Question: In order to shrink the problem I made a small verifiable example of a small gui.
If you would like to take a glance at the code you can see it <URL>.
I have a specific string on a 'QLineEdit', this string is passed to a 'QListView' via 'QPushButton' as shown below.
Those strings are choices of a 'QComboBox' and they are very specific: 1) "[ INFO] Minimum Distance: 5", 2) "[ INFO] Minimum Distance: 10" and 3) "[ INFO] Minimum Distance: 15"
How can I detect the specific 'QString' content inside a 'QListView' in order to change the background color of a 'QGraphicsView'?
if inside the 'QListView' there is "[ INFO] Minimum Distance: 5", the color of the 'QGraphicsView' should be red or if inside the 'QListView' there is "[ INFO] Minimum Distance: 10", the color of the 'QGraphicsView' should be yellow etc.

'''
#include "mainwindow.h"
#include "ui_mainwindow.h"
MainWindow::MainWindow(QWidget *parent)
: QMainWindow(parent)
, ui(new Ui::MainWindow)
{
ui->setupUi(this);
mView = new QGraphicsView();
mScene = new QGraphicsScene();
ui->graphicsView->setScene(mScene);
mText = new QGraphicsTextItem;
mText->setPos(150,70);
mScene->addText(tr("Boat outside alarm area"))->setDefaultTextColor(Qt::black);
model = new QStringListModel();
ui->listView->setModel(model);
ui->listView->setEditTriggers(QAbstractItemView::NoEditTriggers);
changeColorDetection();
}
MainWindow::~MainWindow()
{
delete ui;
}
void MainWindow::changeColorDetection()
{
QColor red;
QColor yellow;
QColor green;
// if [ INFO] Minimum Distance: 5 inside QListView
// Than change color of the QGraphicsView background to red
// if [ INFO] Minimum Distance: 10 inside QListView
// Than change color of the QGraphicsView background to yellow
QModelIndex index = ui->listView->currentIndex();
QString itemText = index.data(Qt::DisplayRole).toString();
if(itemText.startsWith("[ INFO] Minimum Distance: 10"))
{
ui->graphicsView->setStyleSheet("QGraphicsView {background-color: red}");
}
}
void MainWindow::on_pushButton_clicked()
{
QString str = ui->lineEdit->text();
model->insertRow(model->rowCount());
QModelIndex index = model->index(model->rowCount()-1);
model->setData(index, str);
}
void MainWindow::on_comboBox_currentIndexChanged(const QString &arg1)
{
QString list = ui->comboBox->currentText();
ui->lineEdit->setText(list);
Q_UNUSED(arg1)
}
'''
'''
#include <QGraphicsView>
#include <QGraphicsScene>
#include <QGraphicsTextItem>
#include <QStringListModel>
QT_BEGIN_NAMESPACE
namespace Ui { class MainWindow; }
QT_END_NAMESPACE
class MainWindow : public QMainWindow
{
Q_OBJECT
public:
MainWindow(QWidget *parent = nullptr);
~MainWindow();
void changeColorDetection();
private slots:
void on_pushButton_clicked();
void on_comboBox_currentIndexChanged(const QString &arg1);
private:
Ui::MainWindow *ui;
QGraphicsView *mView;
QGraphicsScene *mScene;
QGraphicsTextItem *mText;
QStringListModel *model;
};
#endif // MAINWINDOW_H
'''
'''
#include "mainwindow.h"
#include <QApplication>
int main(int argc, char *argv[])
{
QApplication a(argc, argv);
MainWindow w;
w.show();
return a.exec();
}
'''
In case you also would like to see the small '.ui' the code is below:
'''
<?xml version="1.0" encoding="UTF-8"?>
<ui version="4.0">
<class>MainWindow</class>
<widget class="QMainWindow" name="MainWindow">
<property name="geometry">
<rect>
<x>0</x>
<y>0</y>
<width>555</width>
<height>382</height>
</rect>
</property>
<property name="windowTitle">
<string>MainWindow</string>
</property>
<widget class="QWidget" name="centralwidget">
<layout class="QGridLayout" name="gridLayout_2">
<item row="0" column="0">
<layout class="QVBoxLayout" name="verticalLayout">
<item>
<widget class="QGroupBox" name="groupBox">
<property name="title">
<string>Area</string>
</property>
<layout class="QGridLayout" name="gridLayout">
<item row="0" column="0">
<layout class="QHBoxLayout" name="horizontalLayout">
<item>
<widget class="QCheckBox" name="checkBoxRedArea">
<property name="text">
<string>Red area</string>
</property>
</widget>
</item>
<item>
<widget class="QCheckBox" name="checkBoxYellowArea">
<property name="text">
<string>Yellow Area</string>
</property>
</widget>
</item>
<item>
<widget class="QCheckBox" name="checkBoxGreenArea">
<property name="text">
<string>Green Area</string>
</property>
</widget>
</item>
</layout>
</item>
<item row="1" column="0">
<layout class="QHBoxLayout" name="horizontalLayout_3">
<item>
<widget class="QPushButton" name="pushButton">
<property name="text">
<string>Add Message</string>
</property>
</widget>
</item>
<item>
<widget class="QLineEdit" name="lineEdit"/>
</item>
<item>
<widget class="QComboBox" name="comboBox">
<item>
<property name="text">
<string>Select Option Distance</string>
</property>
</item>
<item>
<property name="text">
<string>[ INFO] Minimum Distance: 5</string>
</property>
</item>
<item>
<property name="text">
<string>[ INFO] Minimum Distance: 10</string>
</property>
</item>
<item>
<property name="text">
<string>[ INFO] Minimum Distance: 15</string>
</property>
</item>
<item>
<property name="text">
<string>[ INFO] Minimum Distance: 20</string>
</property>
</item>
</widget>
</item>
</layout>
</item>
</layout>
</widget>
</item>
<item>
<layout class="QHBoxLayout" name="horizontalLayout_2">
<item>
<widget class="QListView" name="listView"/>
</item>
<item>
<widget class="QGraphicsView" name="graphicsView">
<property name="styleSheet">
<string notr="true">background-color: rgb(211, 215, 207);</string>
</property>
</widget>
</item>
</layout>
</item>
</layout>
</item>
</layout>
</widget>
<widget class="QMenuBar" name="menubar">
<property name="geometry">
<rect>
<x>0</x>
<y>0</y>
<width>555</width>
<height>22</height>
</rect>
</property>
</widget>
<widget class="QStatusBar" name="statusbar"/>
</widget>
<resources/>
<connections/>
</ui>
'''
I have been doinf a lot of research about this problem and came across <URL> which was useful but could not solve the problem, but in addition it seems to use a 'QModelIndex' and I am not sure this is exactly what I need for this small project.
Also I read <URL> which was useful to establish and capture the specific and unique string but in terms of changing colors I could not solve that.
I also came across <URL> which led me to give a try to the following:
'''
void MainWindow::changeColorDetection()
{
// if [ INFO] Minimum Distance: 5 inside QListView
// Than change color of the QGraphicsView background
QModelIndex index = ui->listView->currentIndex();
QString itemText = index.data(Qt::DisplayRole).toString();
if(itemText.startsWith("[ INFO] Minimum Distance: 10"))
{
QColor bg = ui->graphicsView->palette().background().color();
ui->graphicsView->setStyleSheet(QString("background-color:") + bg.name(QColor::HexArgb));
}
}
'''
But also this last one did not result in any change in the background.
What am I missing? Thank you very much for pointing to the right direction for solving this issue.
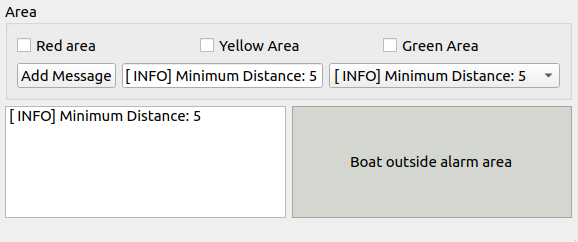
Answer: QGraphicsView background handling differs from other widgets where you might use stylesheets to define the background. Use 'ui->graphicsView->setBackgroundBrush()' to change a simple background, or overload 'QGraphicsView::setBackground()' for anything more complicated. In your case:
'''
ui->graphicsView->setBackgroundBrush(QColor("red"))
'''
See <URL> for valid color names or use hex notation.
Regarding the dection of texts that lead to color changes, you need to be aware that a list model has multiple independent entries and you need to establish a rule for the color change. In your example, it is changed dependent on the currently selected item. Or do you want to change it based on the latest item, or any item? In these cases you might need to watch for signals when items are added and removed, and/or to search through all items. This is very easy using your model directly:
'''
QStringList allStrings = model()->stringList();
QString last = allStrings.last();
// also have a look at QStringList::contains(), QStringList::lastOf()
'''